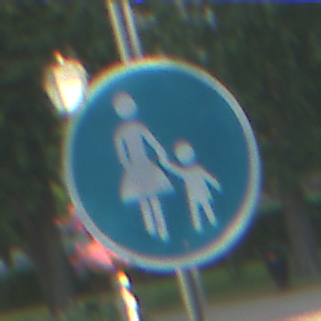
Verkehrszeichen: Gehweg
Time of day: SunriseSunset
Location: Outdoor (Suburban)
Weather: PartlyCloudy
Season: NotSpecified
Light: Natural